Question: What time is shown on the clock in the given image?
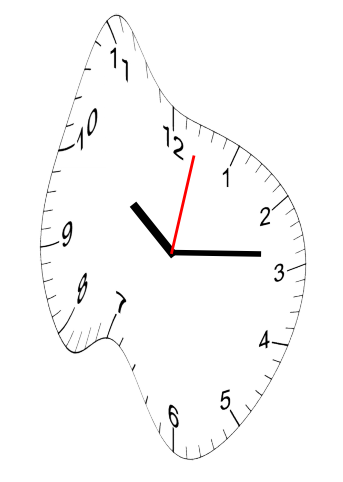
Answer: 10:14:02